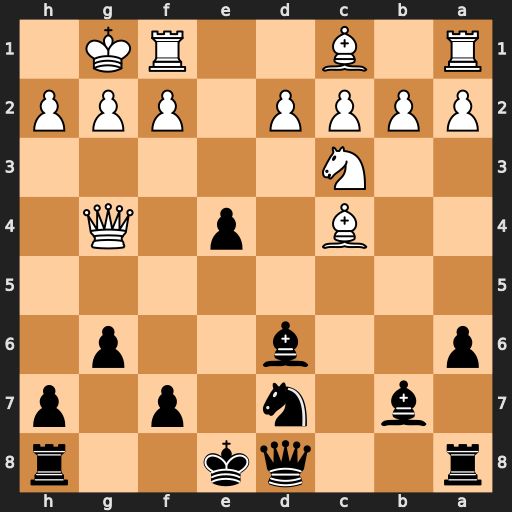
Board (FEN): r2qk2r/1b1n1p1p/p2b2p1/8/2B1p1Q1/2N5/PPPP1PPP/R1B2RK1
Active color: b
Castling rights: kq
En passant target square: -
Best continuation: Ne5 Qh3 Nxc4